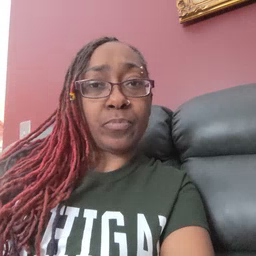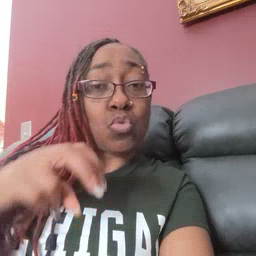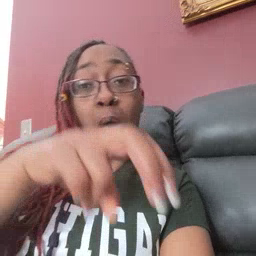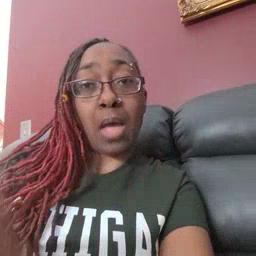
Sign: ride